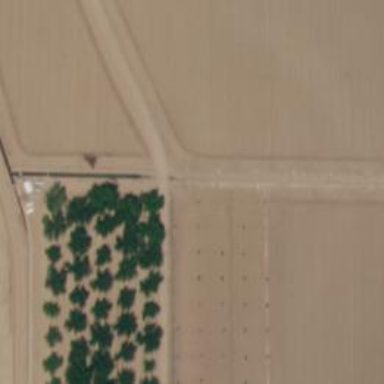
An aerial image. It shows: Irrigation culvert tunnel.